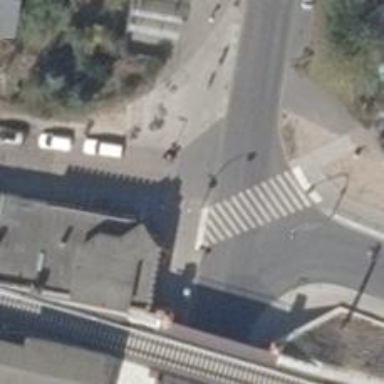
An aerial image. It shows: Unmarked road crossing.